Interaction volume radius: 10 \u00c5
Interaction volume height: 10 \u00c5
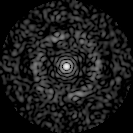
Disorder parameter: 0.7875